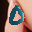
Label: 0